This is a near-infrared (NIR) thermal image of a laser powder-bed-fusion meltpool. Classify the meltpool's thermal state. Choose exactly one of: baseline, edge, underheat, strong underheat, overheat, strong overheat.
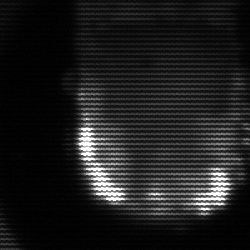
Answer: baseline